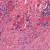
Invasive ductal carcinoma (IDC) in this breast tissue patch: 1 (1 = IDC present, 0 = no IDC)